Question: I am using the latest ver of RavenDB 2.750.
I have turned off the server before initiating the operation using the following cmd:
.\Raven.Server.exe -src "C:\From" -dest "C:\Target" -restore
However I do not see any new database added to the list of databases in the dashboard. I have scaled down the backup/restore operation to only the simplest database, the only way I could then get it to work is if I were to create a new db, edit the settings to repoint that db to the restored database directory.
While that might work for the test db, that's not gonna work with production data that has multiple bundles including encryption - short of copy and pasting that settings from production to the lower environment which would be a terrible hack.
==================================================
When working with a fresh copy of raven 2750, there was actually a Restore Database menu from the Tasks tab, but upon error that item is gone.

The error in Raven Studio
> Server Error:
## ----------------------------------------- Could not open database named: ProductionServiceBus
at Raven.Studio.Infrastructure.InvocationExtensions.Catch(Task
parent, Func'2 func) at Raven.Studio.Infrastructure.InvocationExtensions.Catch(Task parent, Action'1 action) at
Raven.Studio.Infrastructure.InvocationExtensions.Catch(Task parent)
at Raven.Studio.Infrastructure.Model.TimerTicked() at
Raven.Studio.Infrastructure.PageView.b__7(Model
model) at Raven.Studio.Infrastructure.PageView.InvokeOnModel(Object
ctx, Action'1 action) at
Raven.Studio.Infrastructure.PageView.InvokeTimerTicked(Object ctx)
at Raven.Studio.Infrastructure.PageView.DispatcherTimerOnTick(Object
sender, EventArgs eventArgs) at
MS.Internal.CoreInvokeHandler.InvokeEventHandler(UInt32 typeIndex,
Delegate handlerDelegate, Object sender, Object args) at
MS.Internal.JoltHelper.FireEvent(IntPtr unmanagedObj, IntPtr
unmanagedObjArgs, Int32 argsTypeIndex, Int32 actualArgsTypeIndex,
String eventName, UInt32 flags)Client side exception: System.Net.WebException: The remote server
returned an error: NotFound. at
System.Net.Browser.ClientHttpWebRequest.EndGetResponse(IAsyncResult
asyncResult) at System.Func'2.Invoke(T arg) at System.Threading.Tasks.TaskFactory'1.FromAsyncCoreLogic(IAsyncResult
iar, Func'2 endFunction, Action'1 endAction, Task'1 promise)'''
"restoreStatus": [
"Copying D:\RavenBackup\ProductionPVServiceBus2\IndexDefinitions\Raven%2fDocumentsByEntityName.index",
"Copying D:\RavenBackup\ProductionPVServiceBus2\IndexDefinitions\RavenTimeoutPersistence%2fTimeoutData%2fBySagaId.index",
"Copying D:\RavenBackup\ProductionPVServiceBus2\IndexDefinitions\RavenTimeoutPersistence%2fTimeoutDataSortedByTime.index",
"Copying Index: Raven%2fDocumentsByEntityName",
"Error: File "_51_1.del" is missing from index Raven%2fDocumentsByEntityName",
"Error: File "_51.cfs" is missing from index Raven%2fDocumentsByEntityName",
"Error: File "_50_c.del" is missing from index Raven%2fDocumentsByEntityName",
"Error: File "_50.fdt" is missing from index Raven%2fDocumentsByEntityName",
"Error: File "_50.fdx" is missing from index Raven%2fDocumentsByEntityName",
"Error: File "_50.tii" is missing from index Raven%2fDocumentsByEntityName",
"Error: File "_50.tis" is missing from index Raven%2fDocumentsByEntityName",
"Error: File "_50.prx" is missing from index Raven%2fDocumentsByEntityName",
"Error: File "_50.frq" is missing from index Raven%2fDocumentsByEntityName",
"Error: File "_50.fnm" is missing from index Raven%2fDocumentsByEntityName",
"Error: File "segments_7q" is missing from index Raven%2fDocumentsByEntityName",
"Copying Index: RavenTimeoutPersistence%2fTimeoutData%2fBySagaId",
"Error: File "_2n_1.del" is missing from index RavenTimeoutPersistence%2fTimeoutData%2fBySagaId",
"Error: File "_2n.cfs" is missing from index RavenTimeoutPersistence%2fTimeoutData%2fBySagaId",
"Error: File "_2m_1.del" is missing from index RavenTimeoutPersistence%2fTimeoutData%2fBySagaId",
"Error: File "_2m.cfs" is missing from index RavenTimeoutPersistence%2fTimeoutData%2fBySagaId",
"Error: File "_2l_1.del" is missing from index RavenTimeoutPersistence%2fTimeoutData%2fBySagaId",
"Error: File "_2l.cfs" is missing from index RavenTimeoutPersistence%2fTimeoutData%2fBySagaId",
"Error: File "_2k_1.del" is missing from index RavenTimeoutPersistence%2fTimeoutData%2fBySagaId",
"Error: File "_2k.cfs" is missing from index RavenTimeoutPersistence%2fTimeoutData%2fBySagaId",
"Error: File "_2j_1.del" is missing from index RavenTimeoutPersistence%2fTimeoutData%2fBySagaId",
"Error: File "_2j.cfs" is missing from index RavenTimeoutPersistence%2fTimeoutData%2fBySagaId",
"Error: File "_2i_3.del" is missing from index RavenTimeoutPersistence%2fTimeoutData%2fBySagaId",
"Error: File "_2i.fdt" is missing from index RavenTimeoutPersistence%2fTimeoutData%2fBySagaId",
"Error: File "_2i.fdx" is missing from index RavenTimeoutPersistence%2fTimeoutData%2fBySagaId",
"Error: File "_2i.tii" is missing from index RavenTimeoutPersistence%2fTimeoutData%2fBySagaId",
"Error: File "_2i.tis" is missing from index RavenTimeoutPersistence%2fTimeoutData%2fBySagaId",
"Error: File "_2i.prx" is missing from index RavenTimeoutPersistence%2fTimeoutData%2fBySagaId",
"Error: File "_2i.frq" is missing from index RavenTimeoutPersistence%2fTimeoutData%2fBySagaId",
"Error: File "_2i.fnm" is missing from index RavenTimeoutPersistence%2fTimeoutData%2fBySagaId",
"Error: File "segments_54" is missing from index RavenTimeoutPersistence%2fTimeoutData%2fBySagaId",
"Copying Index: RavenTimeoutPersistence%2fTimeoutDataSortedByTime",
"Error: File "_2n_1.del" is missing from index RavenTimeoutPersistence%2fTimeoutDataSortedByTime",
"Error: File "_2n.cfs" is missing from index RavenTimeoutPersistence%2fTimeoutDataSortedByTime",
"Error: File "_2m_1.del" is missing from index RavenTimeoutPersistence%2fTimeoutDataSortedByTime",
"Error: File "_2m.cfs" is missing from index RavenTimeoutPersistence%2fTimeoutDataSortedByTime",
"Error: File "_2l_1.del" is missing from index RavenTimeoutPersistence%2fTimeoutDataSortedByTime",
"Error: File "_2l.cfs" is missing from index RavenTimeoutPersistence%2fTimeoutDataSortedByTime",
"Error: File "_2k_1.del" is missing from index RavenTimeoutPersistence%2fTimeoutDataSortedByTime",
"Error: File "_2k.cfs" is missing from index RavenTimeoutPersistence%2fTimeoutDataSortedByTime",
"Error: File "_2j_1.del" is missing from index RavenTimeoutPersistence%2fTimeoutDataSortedByTime",
"Error: File "_2j.cfs" is missing from index RavenTimeoutPersistence%2fTimeoutDataSortedByTime",
"Error: File "_2i_3.del" is missing from index RavenTimeoutPersistence%2fTimeoutDataSortedByTime",
"Error: File "_2i.fdt" is missing from index RavenTimeoutPersistence%2fTimeoutDataSortedByTime",
"Error: File "_2i.fdx" is missing from index RavenTimeoutPersistence%2fTimeoutDataSortedByTime",
"Error: File "_2i.tii" is missing from index RavenTimeoutPersistence%2fTimeoutDataSortedByTime",
"Error: File "_2i.tis" is missing from index RavenTimeoutPersistence%2fTimeoutDataSortedByTime",
"Error: File "_2i.prx" is missing from index RavenTimeoutPersistence%2fTimeoutDataSortedByTime",
"Error: File "_2i.frq" is missing from index RavenTimeoutPersistence%2fTimeoutDataSortedByTime",
"Error: File "_2i.fnm" is missing from index RavenTimeoutPersistence%2fTimeoutDataSortedByTime",
"Error: File "segments_54" is missing from index RavenTimeoutPersistence%2fTimeoutDataSortedByTime",
"Esent Restore: Restore Begin ",
"Esent Restore: Restore RecoveryStep ",
"Esent Restore: Restore RecoveryStep ",
"Esent Restore: Restore Progress JET_SNPROG(25/100)",
"Esent Restore: Restore Progress JET_SNPROG(26/100)",
"Esent Restore: Restore RecoveryStep ",
"Esent Restore: Restore Progress JET_SNPROG(50/100)",
"Esent Restore: Restore RecoveryStep ",
"Esent Restore: Restore Progress JET_SNPROG(75/100)",
"Esent Restore: Restore RecoveryStep ",
"Esent Restore: Restore RecoveryStep ",
"Esent Restore: Restore RecoveryStep ",
"Esent Restore: Restore Complete ",
"The new database was created"
]
'''
================================================
We might have narrowed it down to a problem with the encryption key
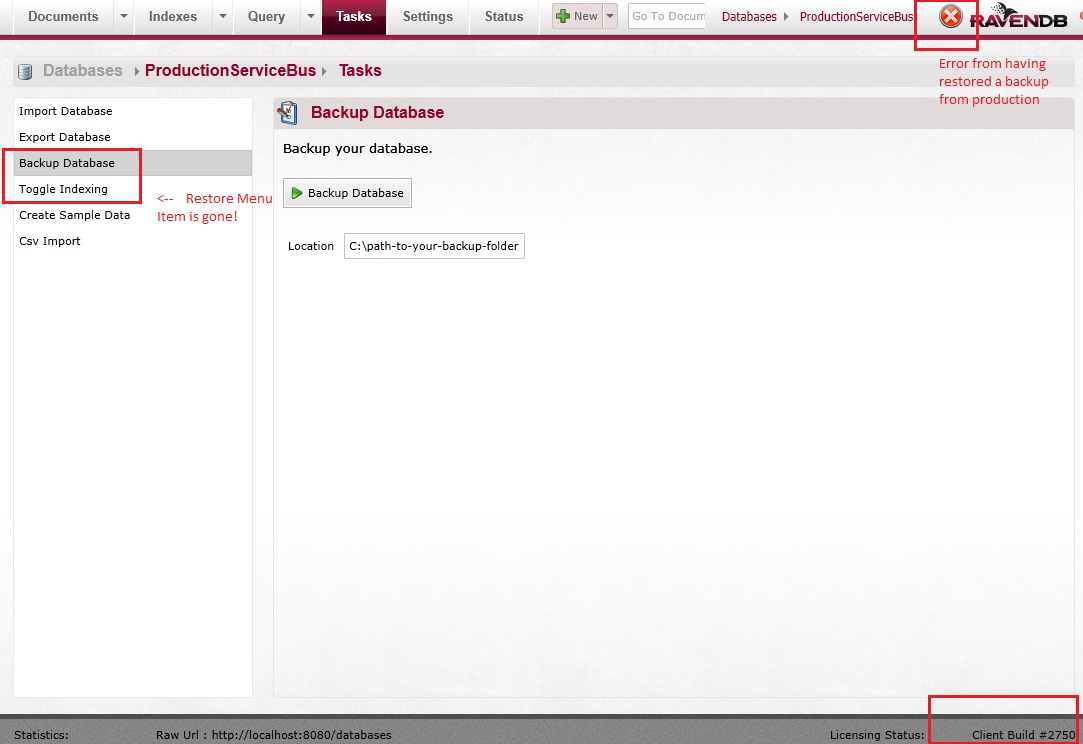
Answer: There were multiple problems
1) In order to restore database from the studio, you must first be at "system" db. Then the option to restore will appear.
2) RavenDB prior to 2.5.2750 had an issue with the way it stores the encryption keys. ie. they remain encrypted. And since the keys are tied to the account of the online db and may be even machine - who knows, these backup can NOT be restored to any other machine except the one that generated the backup files! Which totally defeats the purpose of having a backup in the first place.